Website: home-depot
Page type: review-order
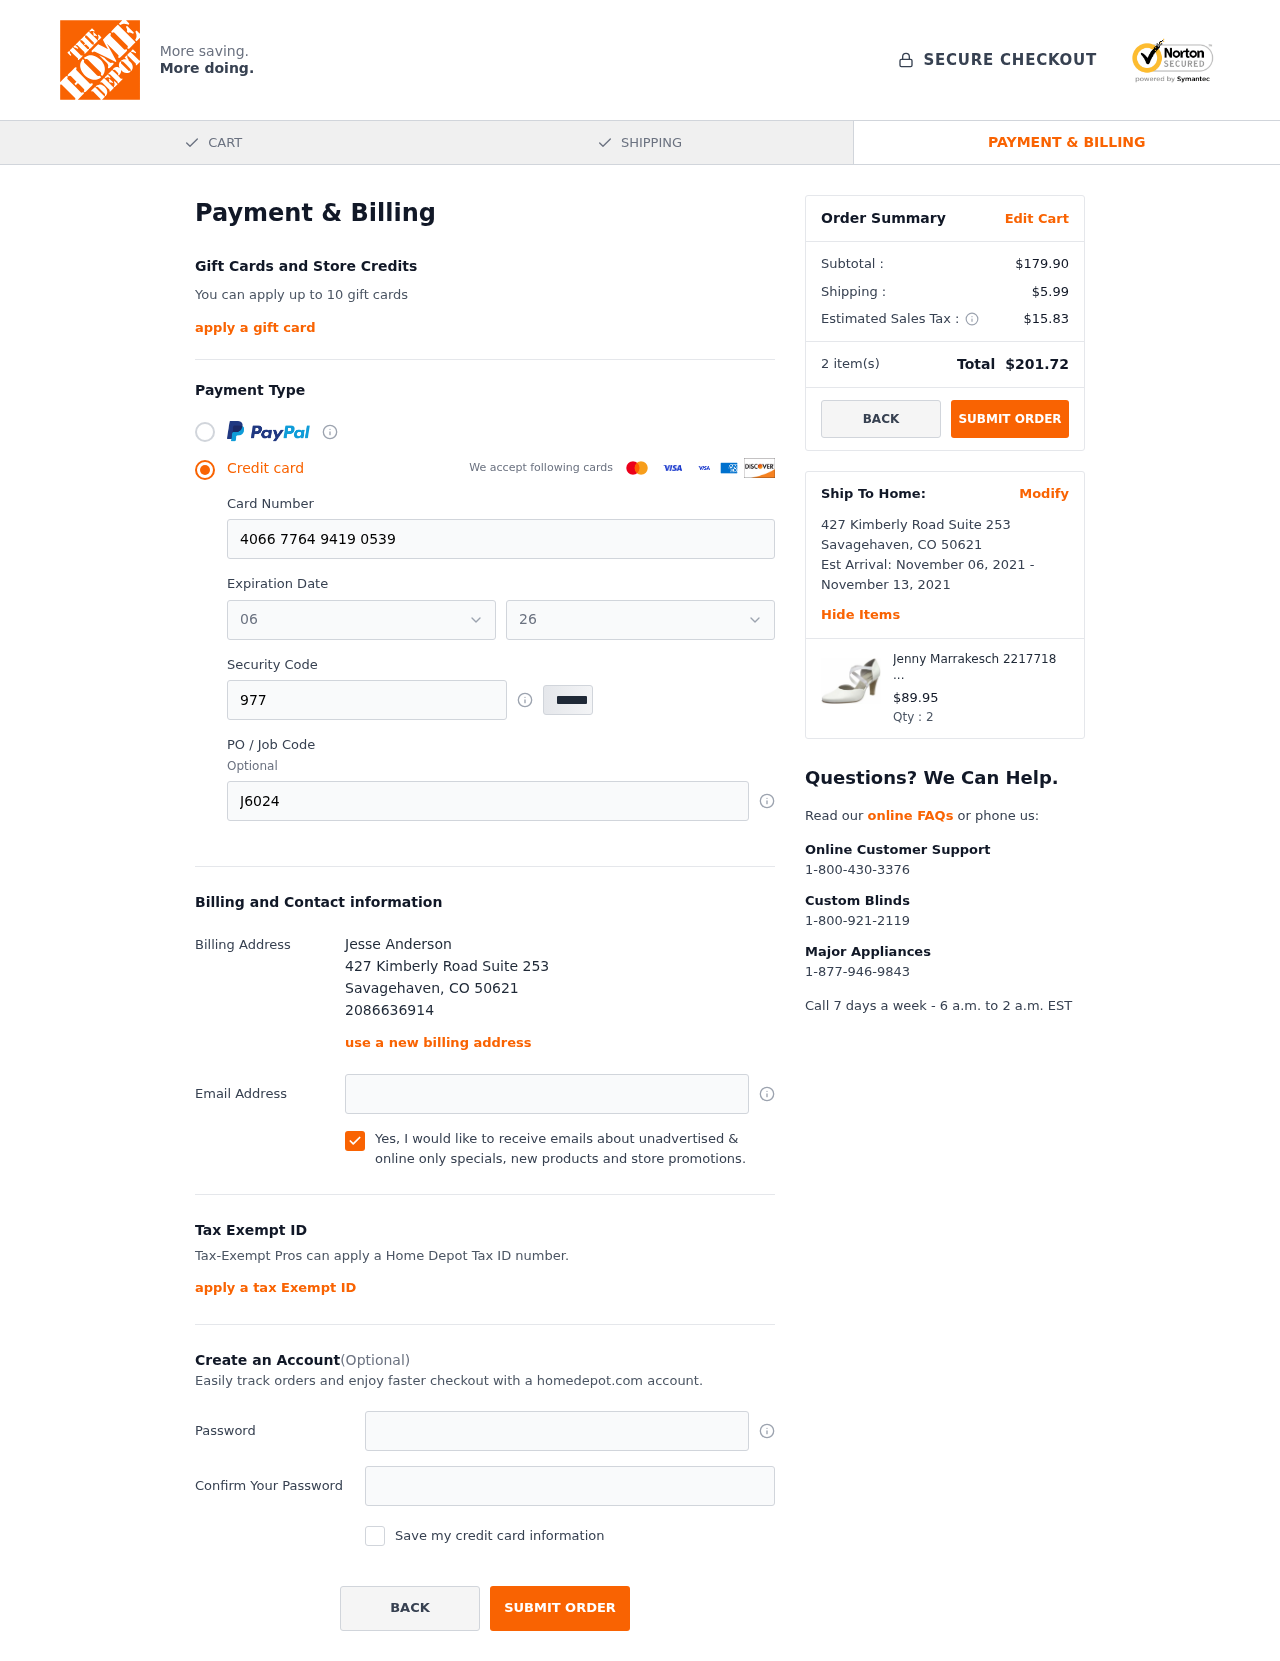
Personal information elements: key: PII_CARD_EXPIRY_MONTH
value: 06
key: PII_CARD_EXPIRY_YEAR
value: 26
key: PII_CITY
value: Savagehaven
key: PII_FULLNAME
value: Jesse Anderson
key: PII_PHONE
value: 2086636914
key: PII_POSTCODE
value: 50621
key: PII_STATE_ABBR
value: CO
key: PII_STREET
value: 427 Kimberly Road Suite 253
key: PII_CARD_NUMBER
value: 4066 7764 9419 0539
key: PII_CARD_CVV
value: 977
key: PII_JOB_CODE
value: J602447
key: PII_EMAIL
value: jesse.anderson@gmail.com
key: PII_STREET2
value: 427 Kimberly Road Suite 253
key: PII_POSTCODE2
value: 50621
Product elements: key: PRODUCT1_NAME
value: Jenny Marrakesch 2217718 Mules, (Blau 02), 2.5 UK
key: PRODUCT1_PRICE
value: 89.95
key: PRODUCT1_QUANTITY
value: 2
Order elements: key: ORDER_SUBTOTAL
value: $179.90
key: ORDER_SHIPPING_COST
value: $5.99
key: ORDER_TAX
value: $15.83
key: ORDER_NUM_ITEMS
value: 2
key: ORDER_TOTAL
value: $201.72
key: ORDER_SHIPPING_DATE
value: November 06, 2021
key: ORDER_DELIVERY_DATE
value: November 13, 2021